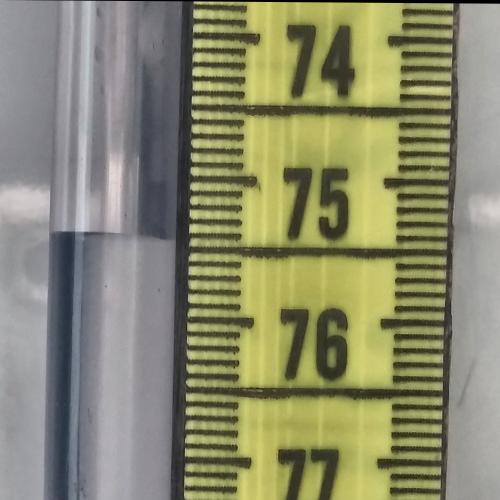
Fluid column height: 75.4 cm